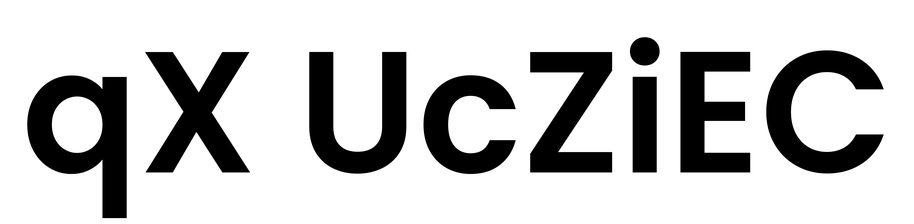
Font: Poppins-SemiBold